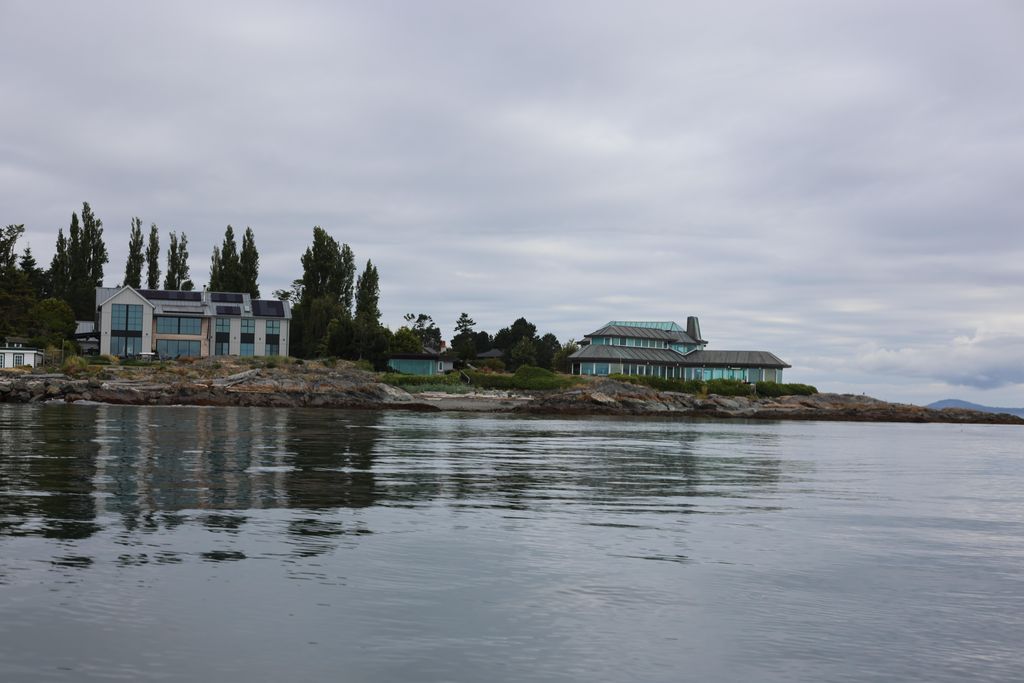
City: victoria